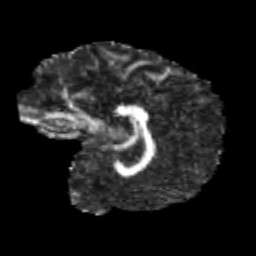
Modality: FA
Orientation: sagittal
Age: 14
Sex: female
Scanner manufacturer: siemens
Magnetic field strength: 3 T
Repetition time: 3.8 s
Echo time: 0.07 s